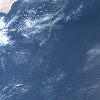
Label: water